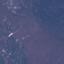
Land use / land cover: HerbaceousVegetation